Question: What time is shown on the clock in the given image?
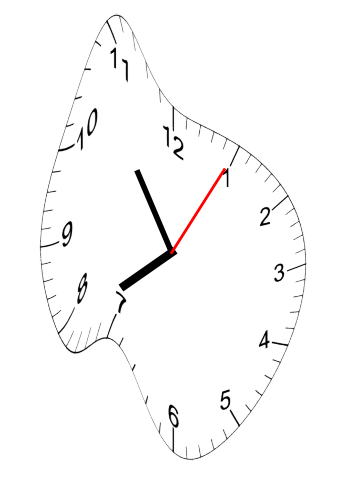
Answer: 07:54:05